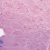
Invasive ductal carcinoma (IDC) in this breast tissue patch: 0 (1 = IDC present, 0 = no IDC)